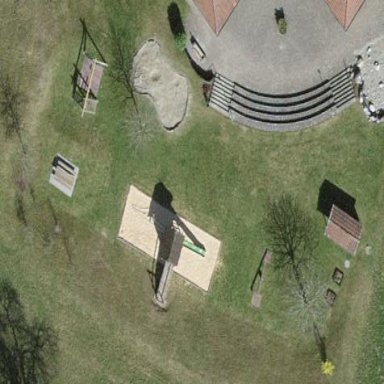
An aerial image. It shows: Playground area for leisure land.